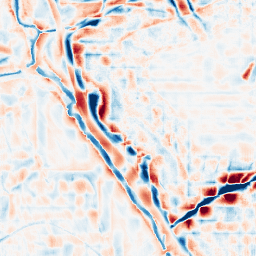
Category: wavelet
Decomposition family: wavelet_biorthogonal
Decomposition parameters: wavelet: bior2.4
level: 4
Upsampling method: fft_zeropad
Upsampling parameters: scale: 4
Upsampling scale: 4